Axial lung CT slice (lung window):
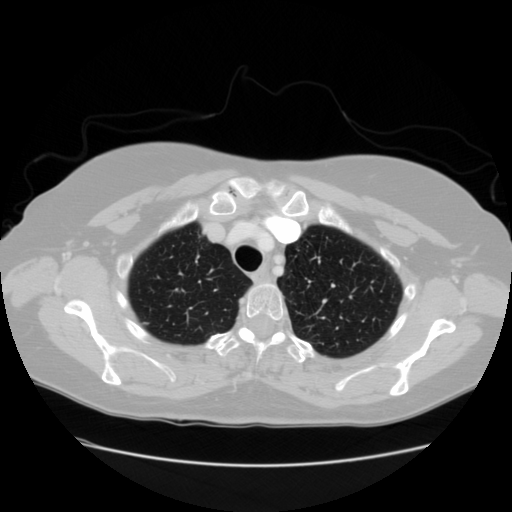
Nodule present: no